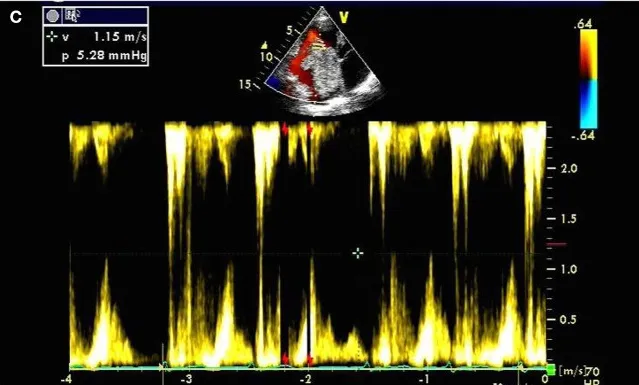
Color Doppler flow imaging showing severe mechanical hemodynamic obstacles in the right atrium primarily occupied by the giant tumor tissue.
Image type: radiology (ultrasound)